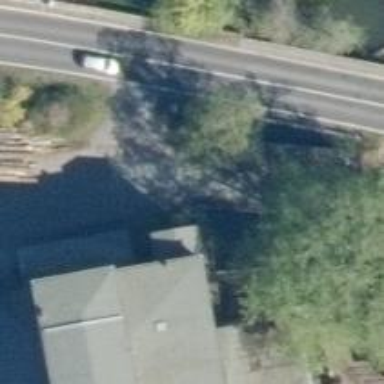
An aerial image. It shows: Footway on bridge.